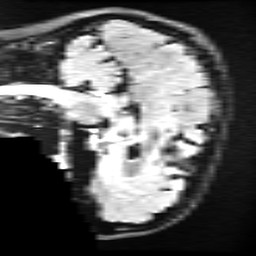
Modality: FLAIR
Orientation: sagittal
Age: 21
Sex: female
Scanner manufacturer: ge
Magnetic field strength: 3 T
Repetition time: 11 s
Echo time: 0.1497 s